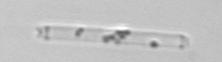
Label: Cerataulina_pelagica